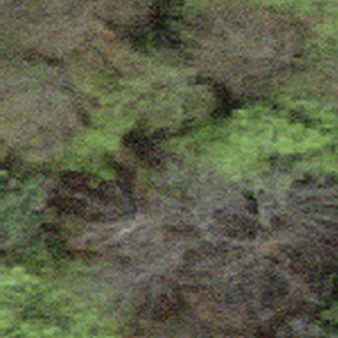
Label: other